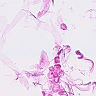
Metastatic tissue present: no